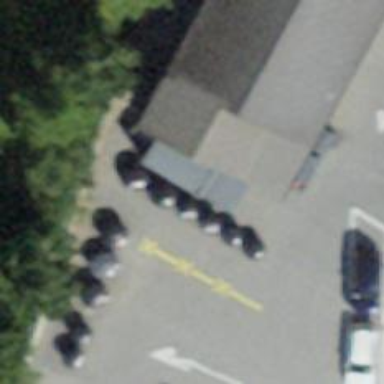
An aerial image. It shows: Recycling container for green waste at the recycling facility.